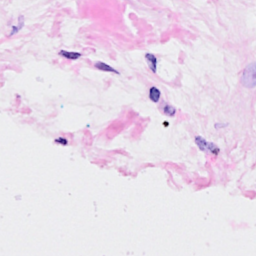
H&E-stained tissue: Breast